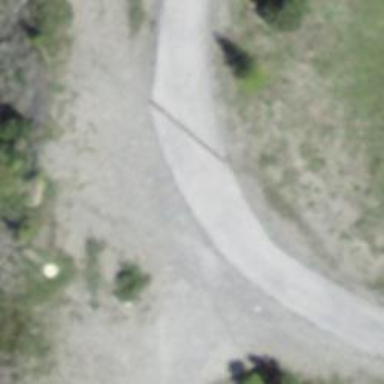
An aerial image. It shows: Unclassified road.